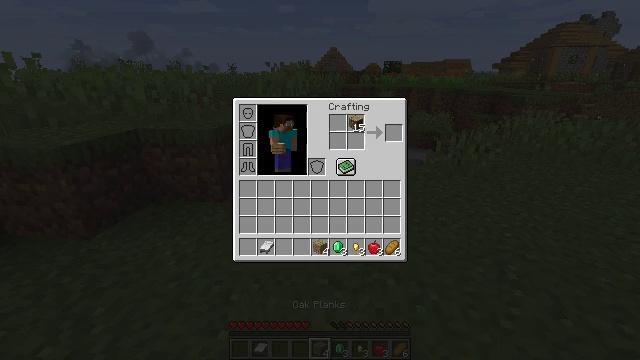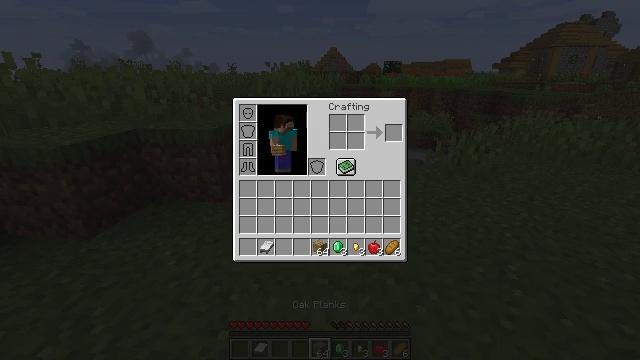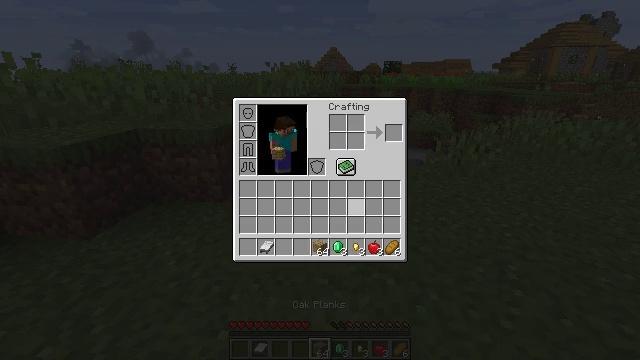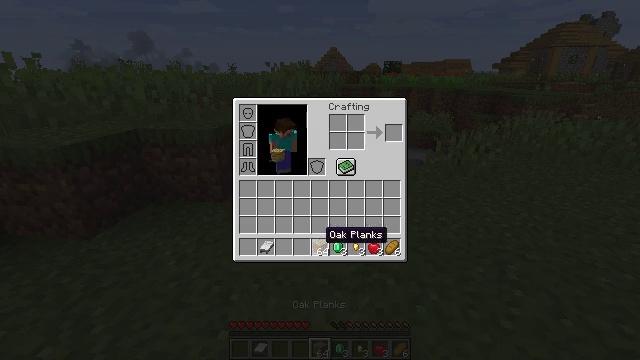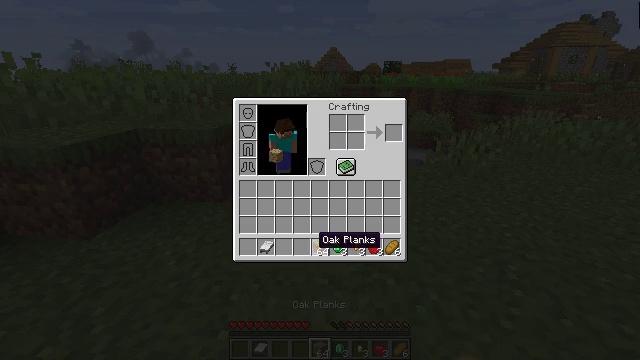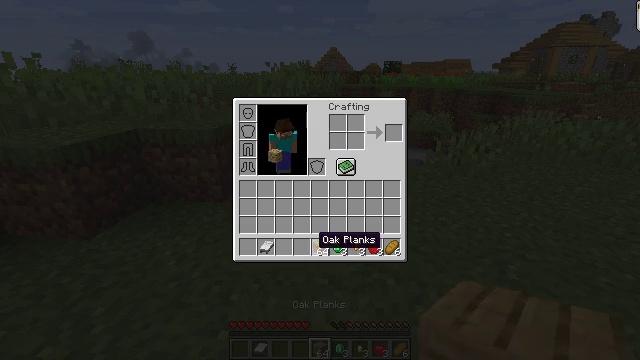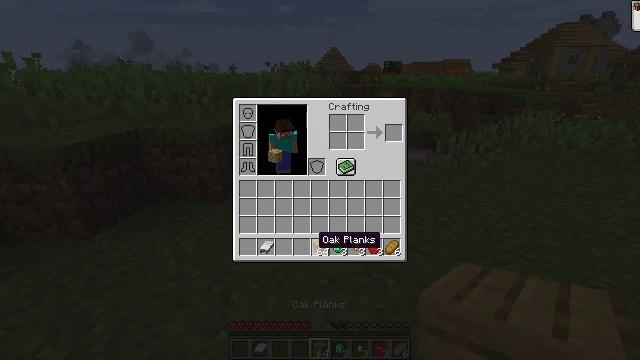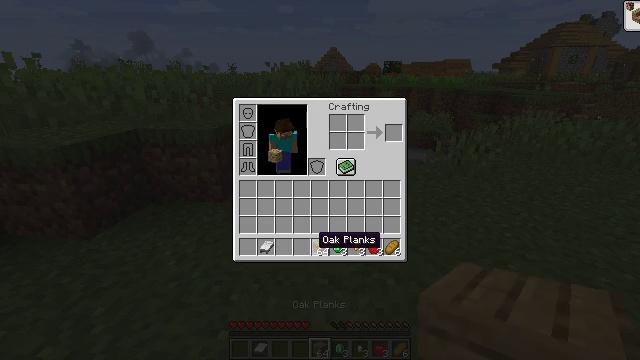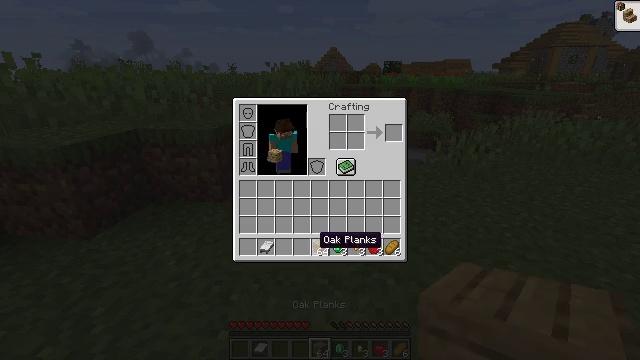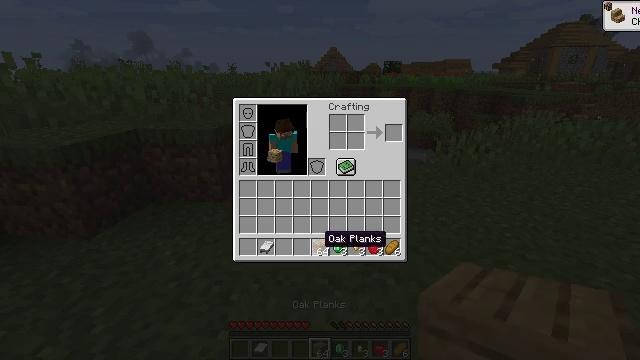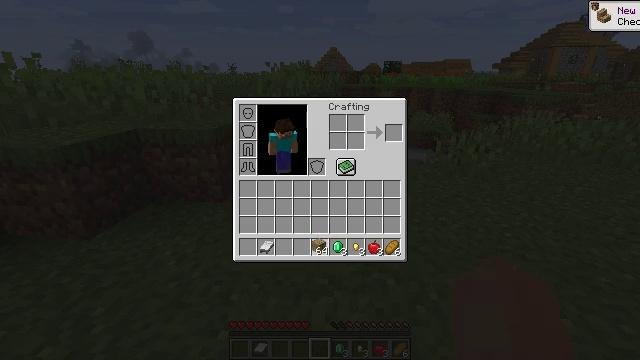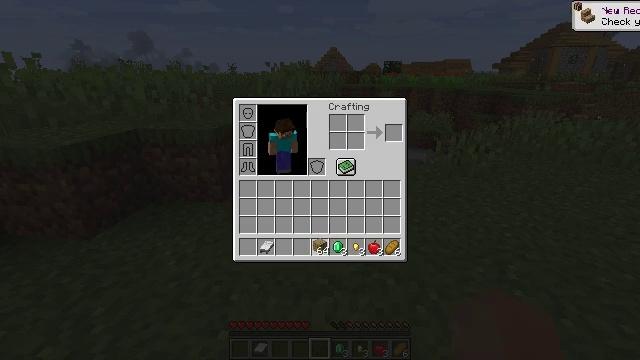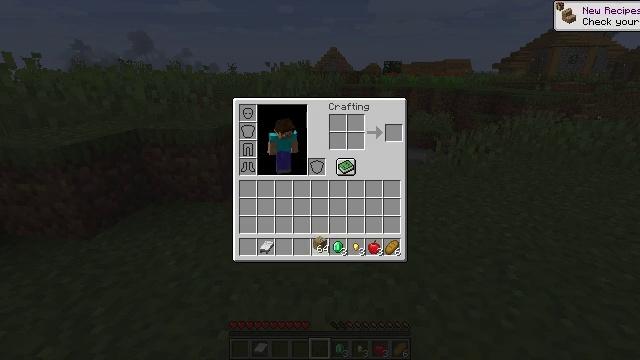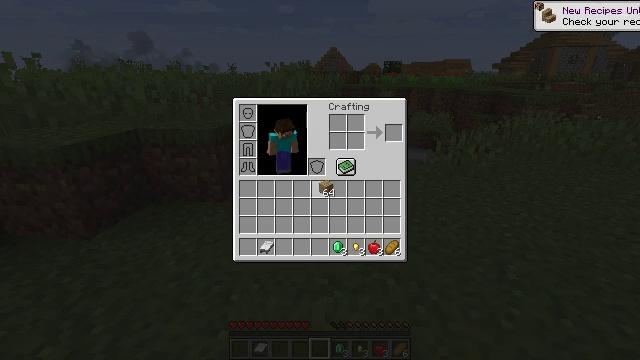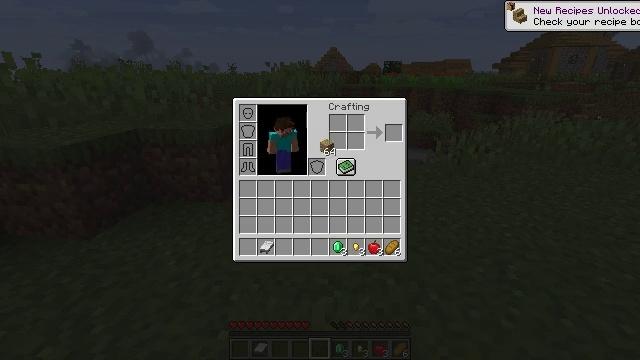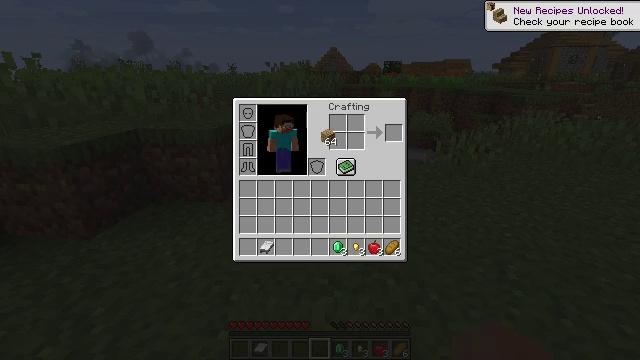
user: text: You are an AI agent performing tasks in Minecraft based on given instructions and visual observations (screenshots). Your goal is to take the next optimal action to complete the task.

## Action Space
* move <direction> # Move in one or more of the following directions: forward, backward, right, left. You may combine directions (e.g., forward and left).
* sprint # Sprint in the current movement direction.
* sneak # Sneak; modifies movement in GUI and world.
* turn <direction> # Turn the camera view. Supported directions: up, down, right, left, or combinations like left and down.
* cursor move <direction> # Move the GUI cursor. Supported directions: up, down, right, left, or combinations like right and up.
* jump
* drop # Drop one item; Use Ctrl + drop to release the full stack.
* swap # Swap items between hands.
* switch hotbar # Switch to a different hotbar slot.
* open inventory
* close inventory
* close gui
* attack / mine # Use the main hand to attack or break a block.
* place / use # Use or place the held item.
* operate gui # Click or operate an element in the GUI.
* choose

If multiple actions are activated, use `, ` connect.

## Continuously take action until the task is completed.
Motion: motion action
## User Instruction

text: Interact with the inventory to craft a crafting table.
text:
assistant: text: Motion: sneak, cursor move left and down, open gui
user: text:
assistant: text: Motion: sneak, cursor move left and down
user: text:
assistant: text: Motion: sneak, cursor move left and down
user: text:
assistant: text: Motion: cursor move left
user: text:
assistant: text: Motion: no_op
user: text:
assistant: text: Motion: no_op
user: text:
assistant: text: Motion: no_op
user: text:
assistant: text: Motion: no_op
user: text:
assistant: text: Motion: no_op
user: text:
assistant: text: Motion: operate gui
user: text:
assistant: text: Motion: operate gui
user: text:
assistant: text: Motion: operate gui
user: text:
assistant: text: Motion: cursor move up
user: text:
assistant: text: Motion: cursor move up
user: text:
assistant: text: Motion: cursor move up
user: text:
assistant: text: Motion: no_op
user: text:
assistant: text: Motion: no_op
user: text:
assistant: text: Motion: no_op
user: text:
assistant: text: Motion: no_op
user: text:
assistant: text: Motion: no_op
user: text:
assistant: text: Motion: choose
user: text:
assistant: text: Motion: choose
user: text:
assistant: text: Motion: choose
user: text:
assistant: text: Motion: cursor move down, choose
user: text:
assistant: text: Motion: choose
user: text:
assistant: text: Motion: cursor move right, choose
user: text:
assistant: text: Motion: cursor move right, choose
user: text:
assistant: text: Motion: choose
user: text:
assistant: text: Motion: cursor move up, choose
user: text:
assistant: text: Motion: choose